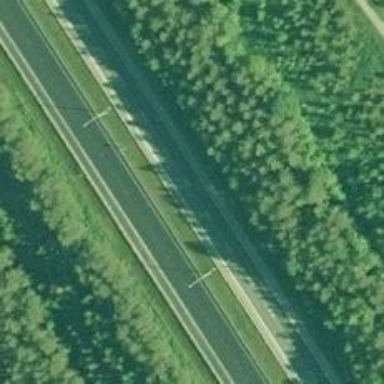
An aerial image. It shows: Motorway junction.